Interaction volume radius: 5 \u00c5
Interaction volume height: 25 \u00c5
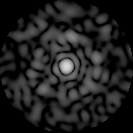
Disorder parameter: 0.8689